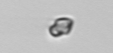
Label: Heterocapsa_rotundata